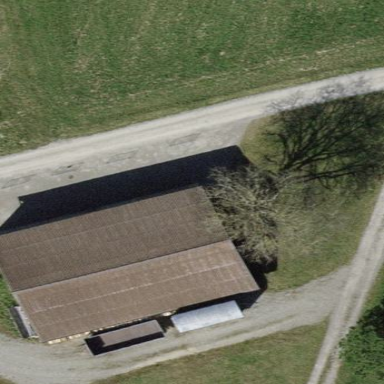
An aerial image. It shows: Shed building.